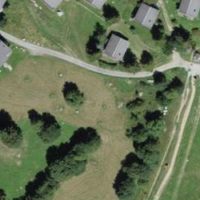
EUNIS habitat code: 55
Species observed at this site:
Episyrphus balteatus